【题型】选择题　【知识点】立体几何　【难度】easy
古希腊数学家阿波罗尼斯用不同的平面截同一圆锥, 得到了圆锥曲线, 其中的一种如图所示. 用过 $M$ 点且垂直于圆锥底面的平面截两个全等的对顶圆锥得到双曲线的一部分, 已知高 $PO = 2$, 底面圆的半径为 4, $M$ 为母线 $PB$ 的中点, 平面与底面的交线 $EF \perp AB$, 则双曲线的两条渐近线所成角的余弦值为 ( \quad ).

A. $\frac{5}{6}$ \qquad B. $\frac{4}{5}$ \qquad C. $\frac{3}{4}$ \qquad D. $\frac{3}{5}$
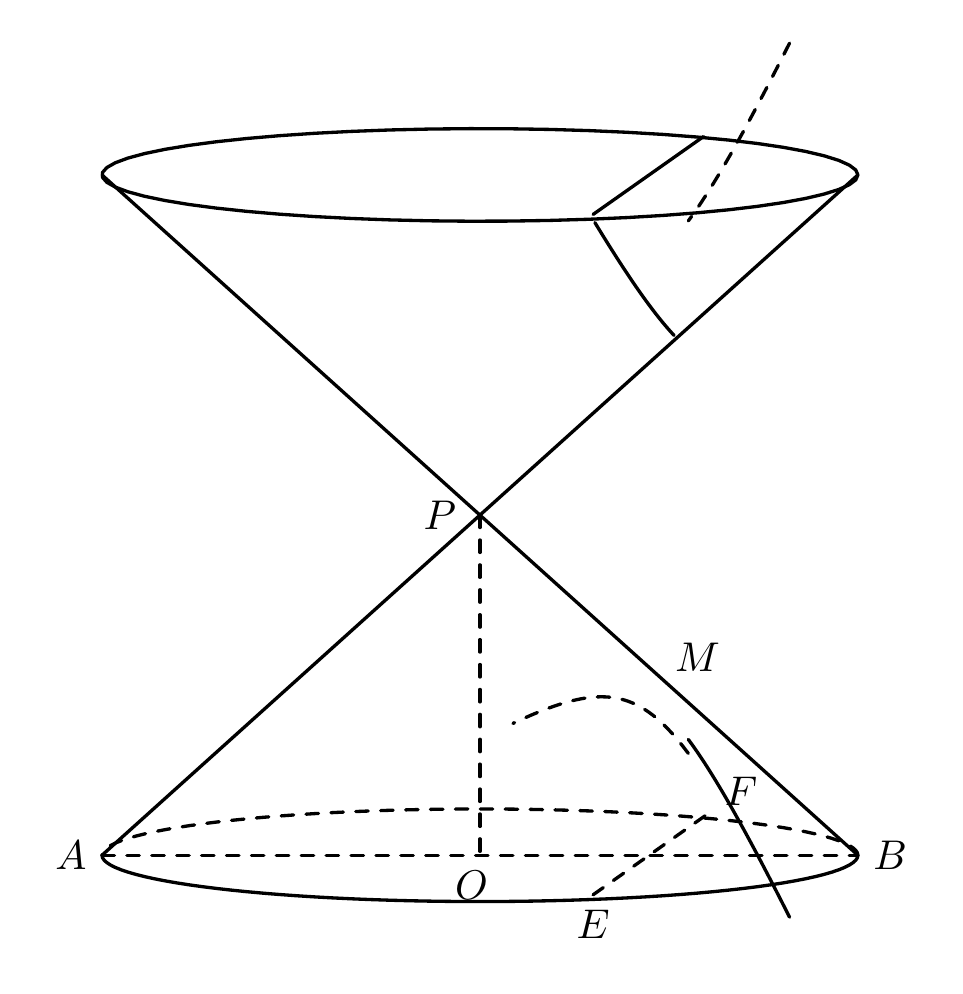
【解答】
【答案】 D

【分析】 令双曲线为 $\frac{y^2}{a^2} - \frac{x^2}{b^2} = 1$, 根据已知建立合适坐标系, 并求出双曲线参数, 进而得渐近线方程, 利用二倍角正切公式求得夹角正切值 $\tan \theta = \frac{4}{3}$, 即可得其余弦值.

【详解】 如下建系, 令双曲线为 $\frac{y^2}{a^2} - \frac{x^2}{b^2} = 1$, 且 $|OP| = 2$, 则 $y_M = -1, a = 1$,

如图, $|OH| = 2$, $|OE| = 4$, 则 $|HE| = |HF| = 2\sqrt{3}$, 故 $F(2\sqrt{3}, -2)$,

将 $F$ 代入 $\frac{y^2}{a^2} - \frac{x^2}{b^2} = 1$, 得 $4 - \frac{12}{b^2} = 1$, 可得 $b^2 = 4$, 故渐近线为 $y = \pm \frac{1}{2}x$,

若它们的夹角为 $\theta$, 且 $\tan \frac{\theta}{2} = \frac{1}{2}$, 则 $\tan \theta = \frac{2\tan \frac{\theta}{2}}{1 - \tan^2 \frac{\theta}{2}} = \frac{1}{1 - \frac{1}{4}} = \frac{4}{3}$, 故 $\cos \theta = \frac{3}{5}$.

故选: D
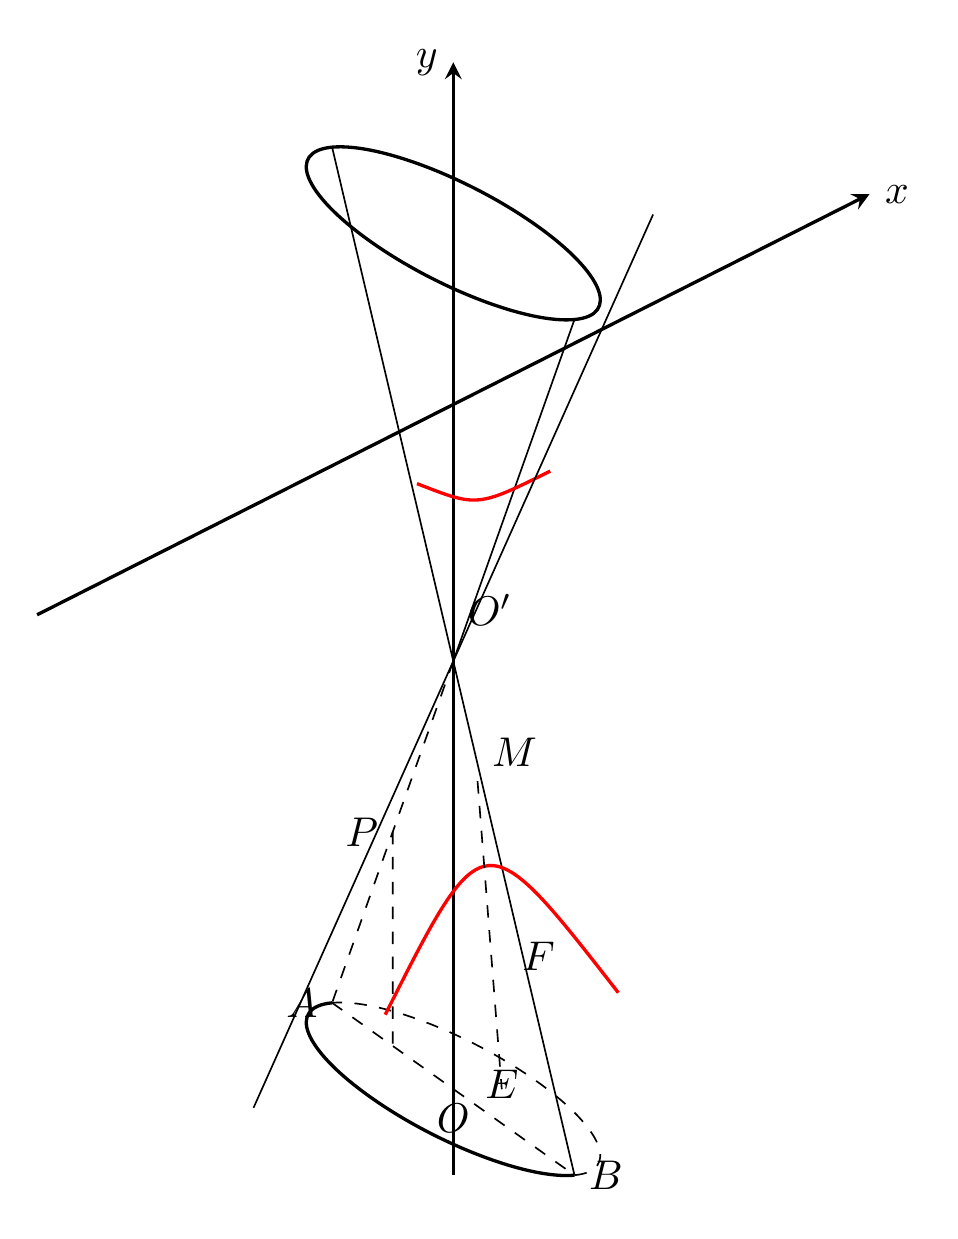
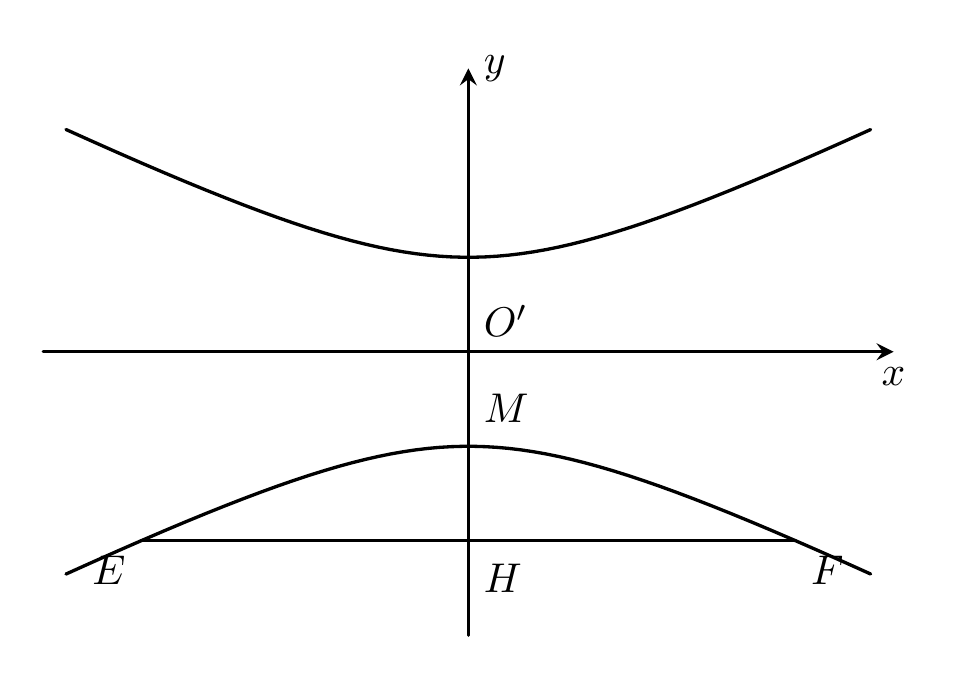
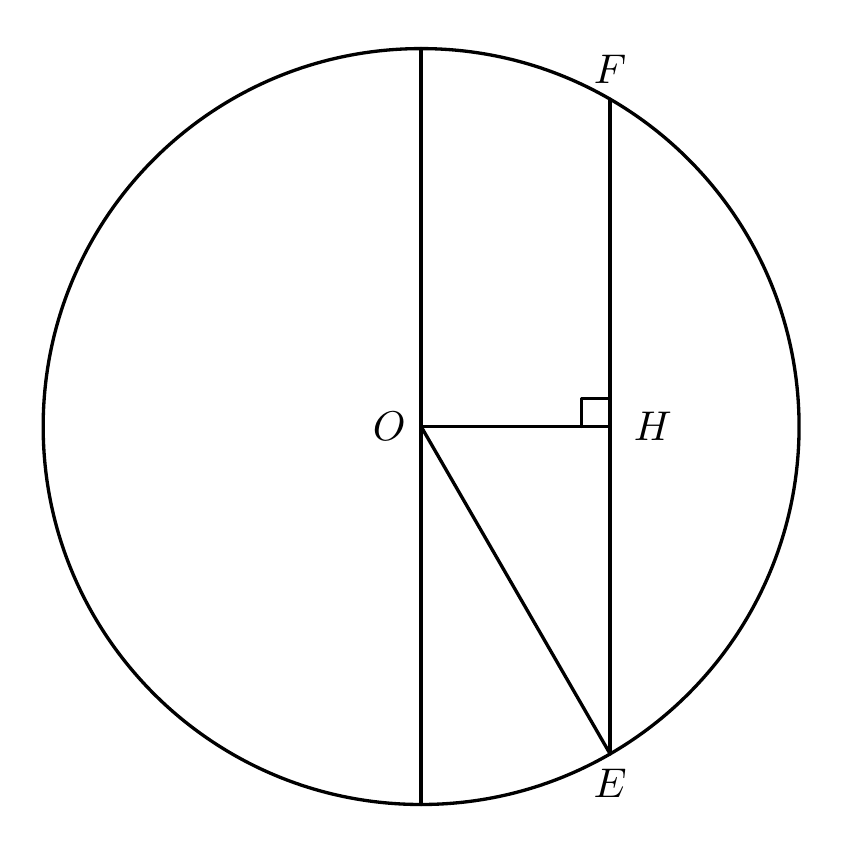